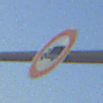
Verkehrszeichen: VerbotFuerKraftfahrzeugeUeberDreiKommaFuenfTonnen
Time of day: SunriseSunset
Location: Outdoor (Urban)
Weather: Clear
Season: NotSpecified
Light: Natural